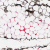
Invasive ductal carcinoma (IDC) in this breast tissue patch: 0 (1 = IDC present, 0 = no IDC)